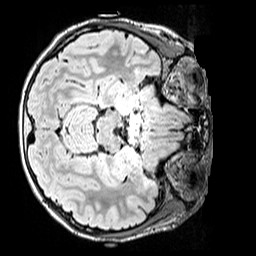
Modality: FLAIR
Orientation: axial
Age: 11
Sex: male
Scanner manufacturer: siemens
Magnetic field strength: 3 T
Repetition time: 5 s
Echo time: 0.388 s